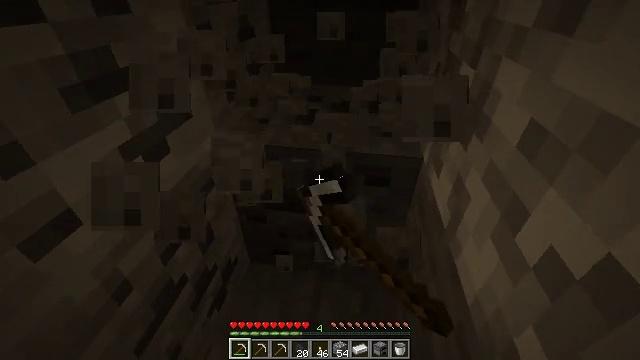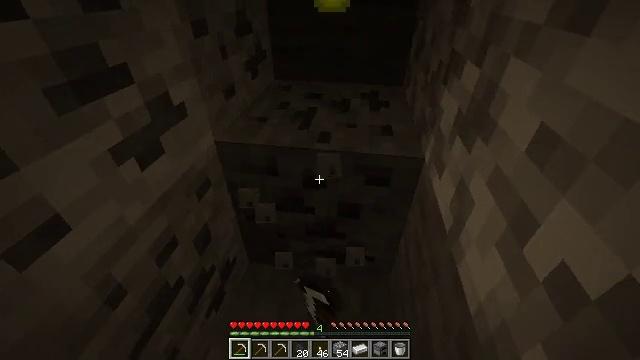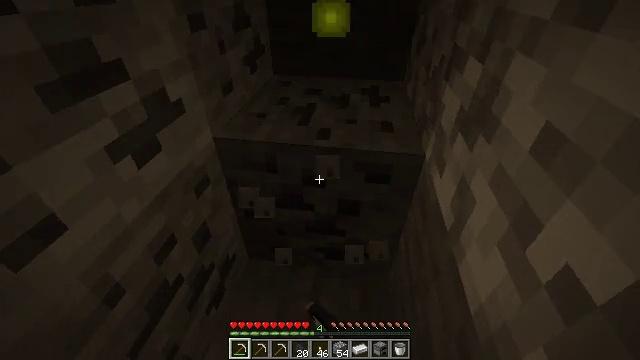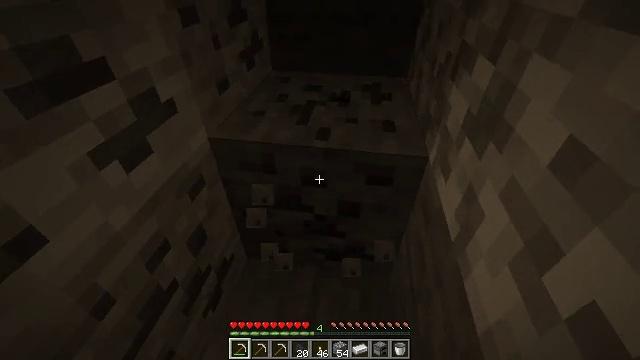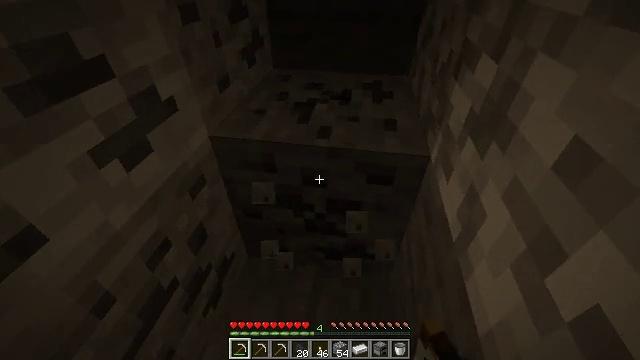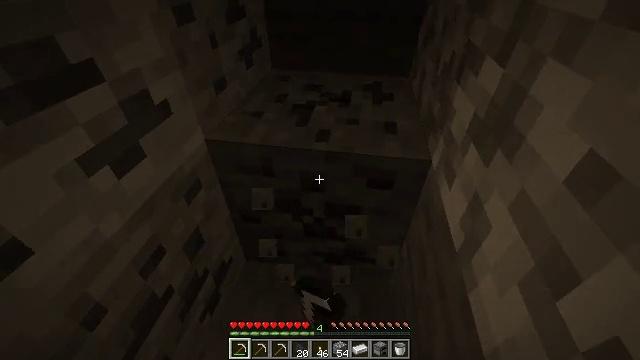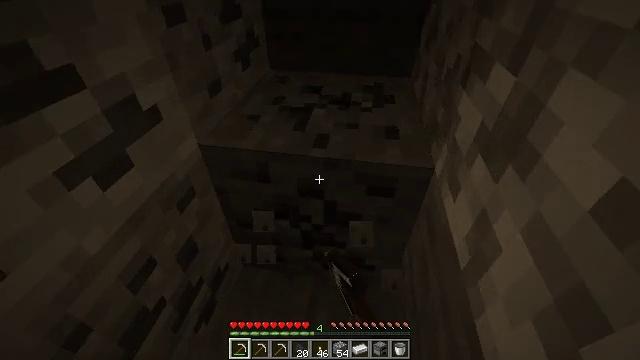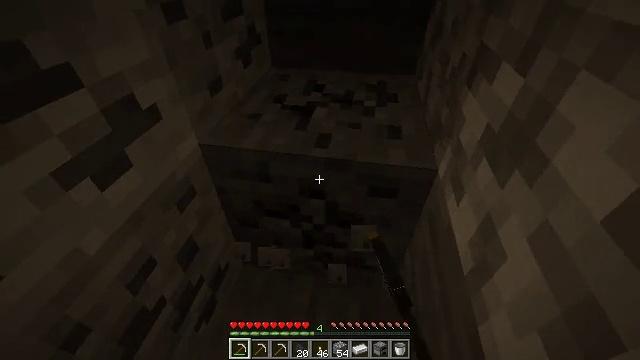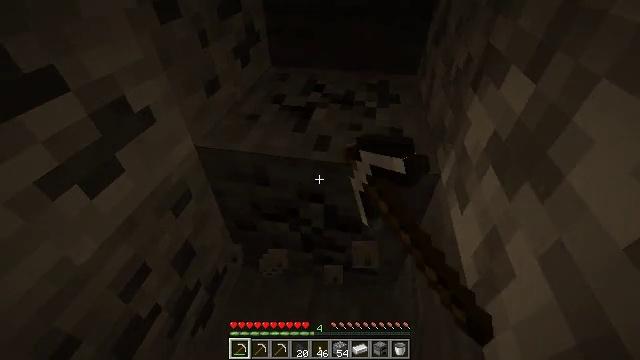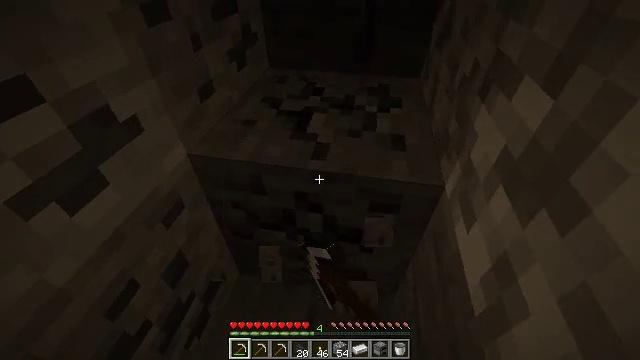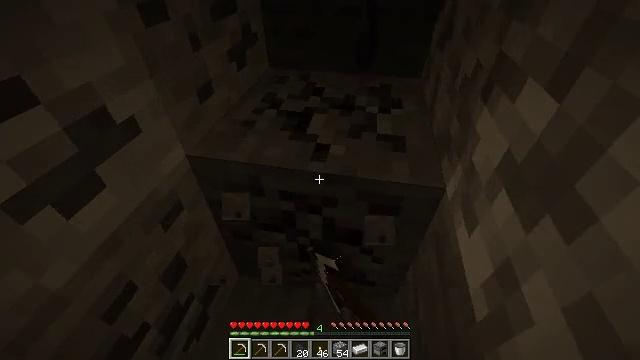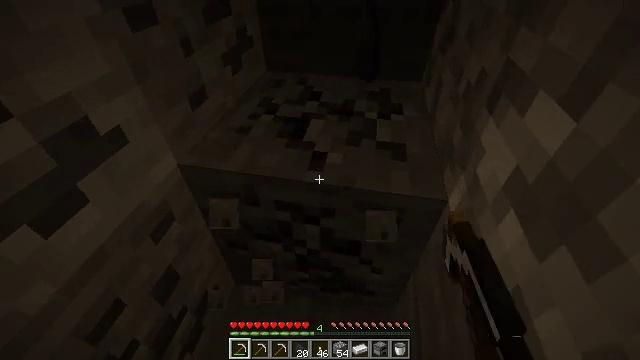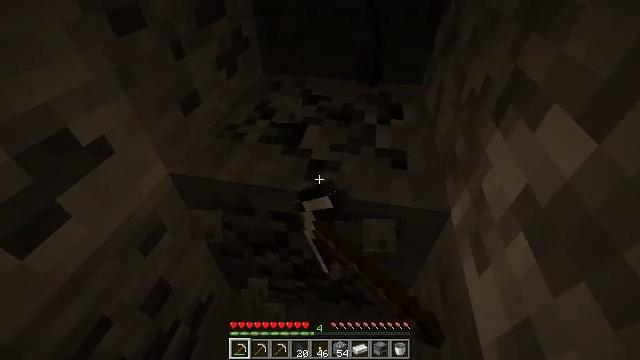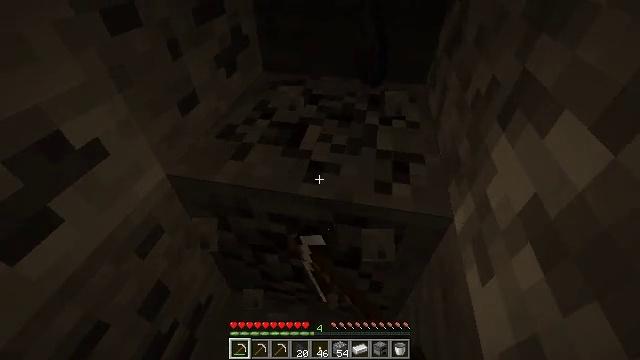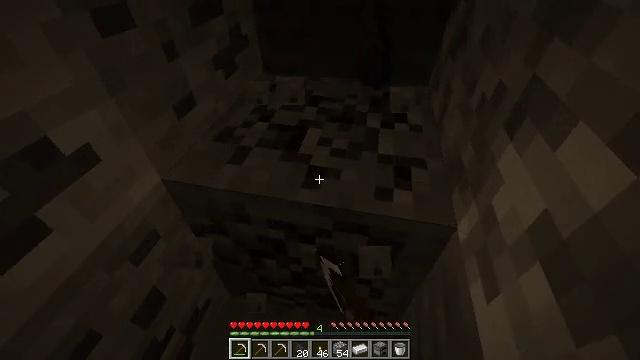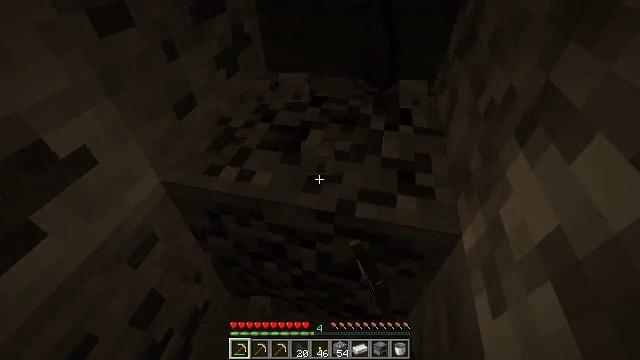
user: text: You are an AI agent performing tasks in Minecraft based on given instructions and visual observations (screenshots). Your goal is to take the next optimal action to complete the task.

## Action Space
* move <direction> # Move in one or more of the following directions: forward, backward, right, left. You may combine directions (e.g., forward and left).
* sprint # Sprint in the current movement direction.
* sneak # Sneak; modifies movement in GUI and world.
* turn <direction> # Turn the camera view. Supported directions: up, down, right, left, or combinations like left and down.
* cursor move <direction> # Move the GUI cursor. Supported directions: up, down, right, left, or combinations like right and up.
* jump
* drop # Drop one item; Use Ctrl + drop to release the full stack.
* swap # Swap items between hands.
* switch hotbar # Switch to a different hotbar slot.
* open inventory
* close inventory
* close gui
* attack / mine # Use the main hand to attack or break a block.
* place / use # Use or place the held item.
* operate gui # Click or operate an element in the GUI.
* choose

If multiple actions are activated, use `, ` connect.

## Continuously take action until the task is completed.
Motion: motion action
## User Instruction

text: Gather coal ore with a pickaxe.
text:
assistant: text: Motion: move right, attack / mine
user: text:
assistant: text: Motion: move right, turn down, attack / mine
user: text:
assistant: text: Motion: move right, turn down, attack / mine
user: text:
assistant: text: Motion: move right, attack / mine
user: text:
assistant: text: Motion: move right, attack / mine
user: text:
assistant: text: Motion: move right, attack / mine
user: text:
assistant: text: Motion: move right, attack / mine
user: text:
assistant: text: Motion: move right, attack / mine
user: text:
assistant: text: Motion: move right, attack / mine
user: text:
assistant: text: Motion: move right, attack / mine
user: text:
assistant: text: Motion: move right, attack / mine
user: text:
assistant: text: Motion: move right, attack / mine
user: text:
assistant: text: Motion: move right, attack / mine
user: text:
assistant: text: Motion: move right, attack / mine
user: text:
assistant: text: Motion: move right, turn left, attack / mine
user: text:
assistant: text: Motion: move right, turn left, attack / mine
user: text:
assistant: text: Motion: move right, turn left and up, attack / mine
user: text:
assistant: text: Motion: move right, turn left and up, attack / mine
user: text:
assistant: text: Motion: move right, turn left and up, attack / mine
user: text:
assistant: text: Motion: move right, turn left and up, attack / mine
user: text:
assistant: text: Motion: move right, attack / mine
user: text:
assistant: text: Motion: move right, turn up, attack / mine
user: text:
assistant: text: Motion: move right, attack / mine
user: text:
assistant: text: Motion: move right, attack / mine
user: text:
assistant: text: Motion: turn left, attack / mine
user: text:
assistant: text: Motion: turn left, attack / mine
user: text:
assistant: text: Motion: turn left, attack / mine
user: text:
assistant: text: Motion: turn left, attack / mine
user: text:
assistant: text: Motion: turn left, attack / mine
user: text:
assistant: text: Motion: turn left, attack / mine